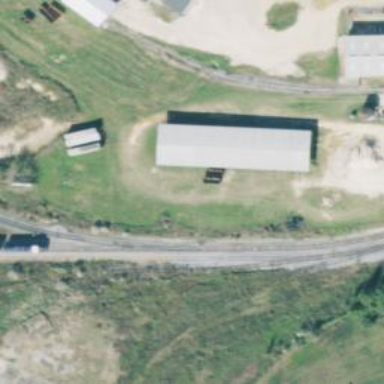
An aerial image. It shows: Railway spur junction.